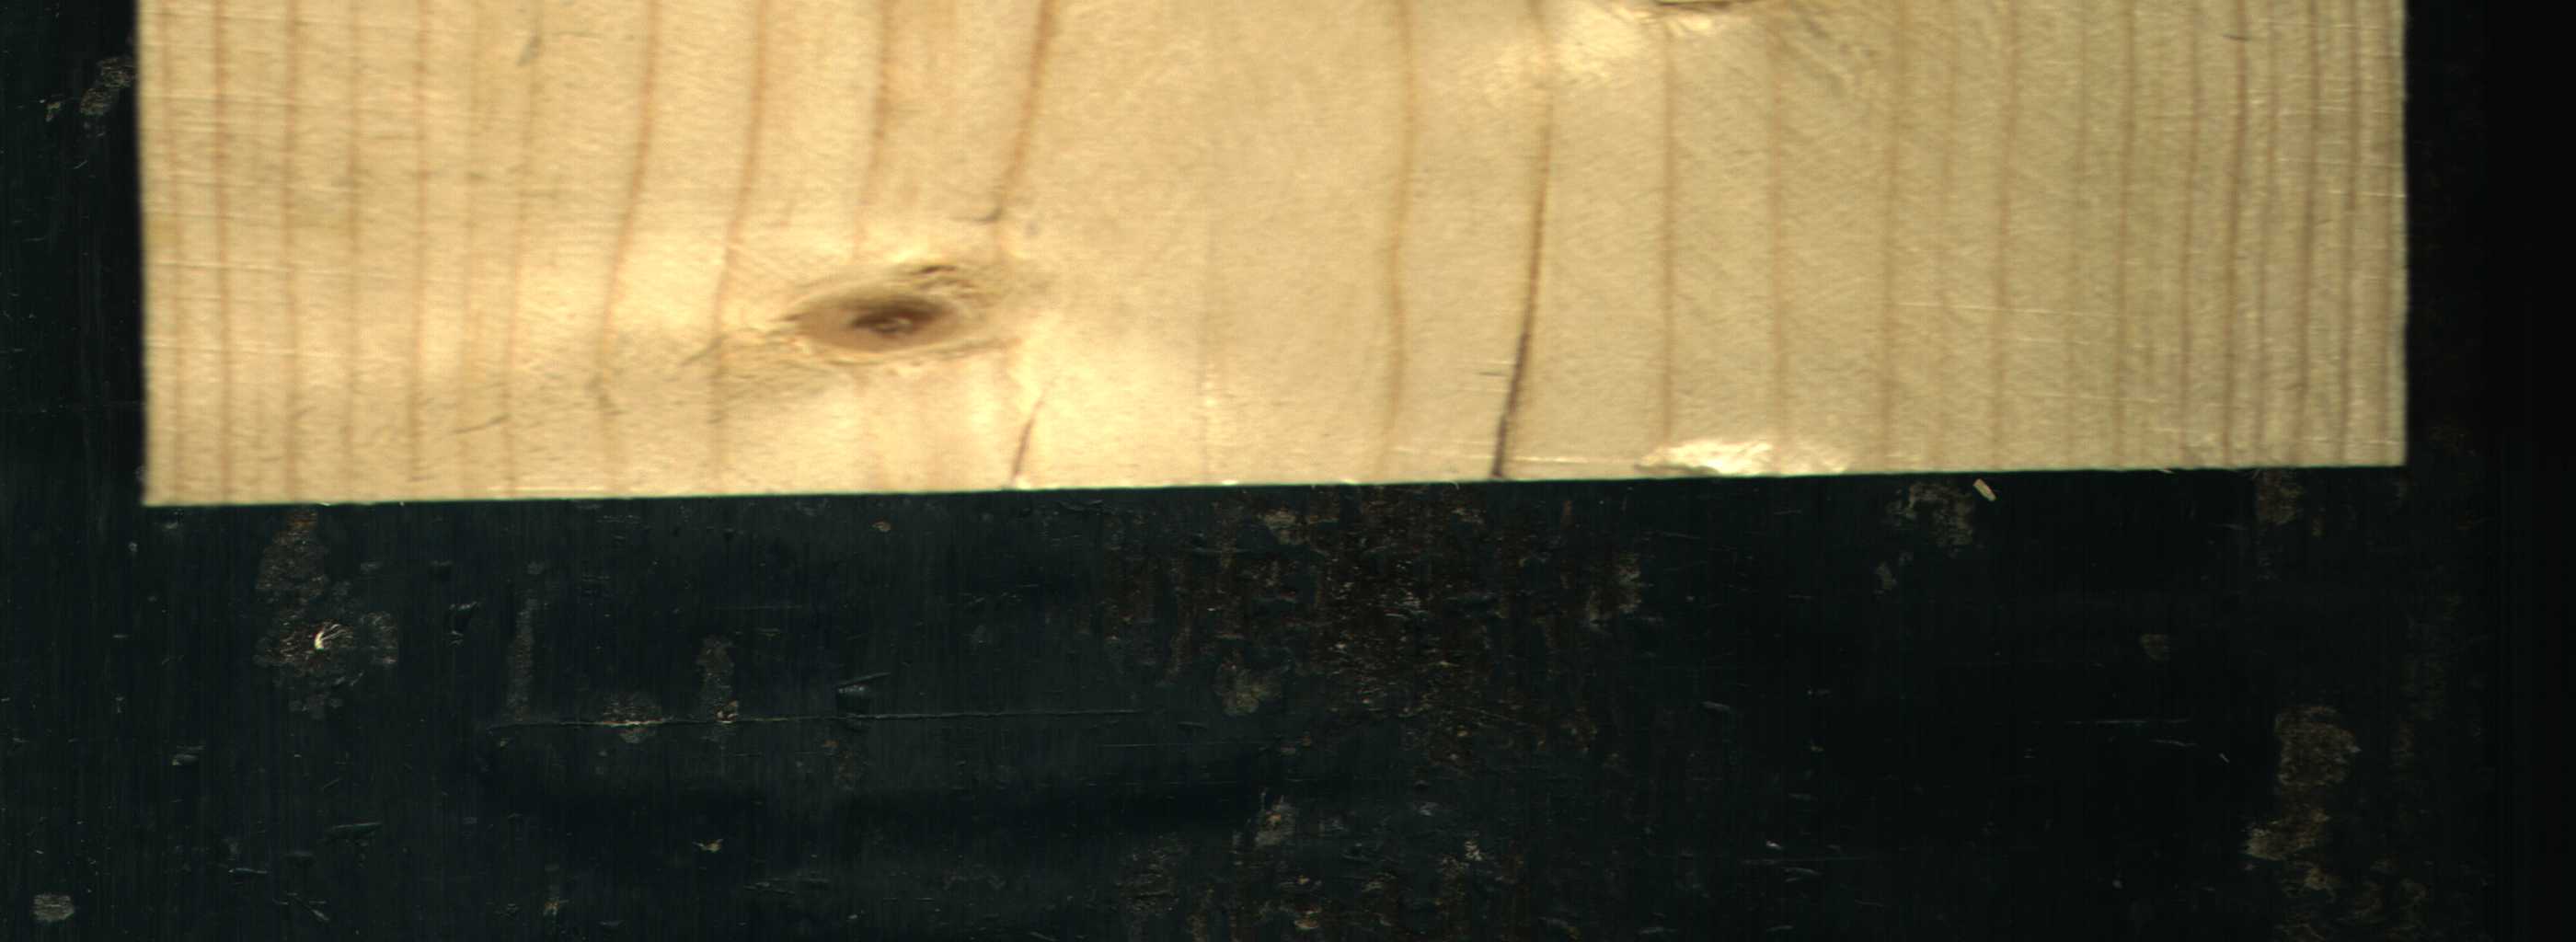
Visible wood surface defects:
Crack
Live_Knot